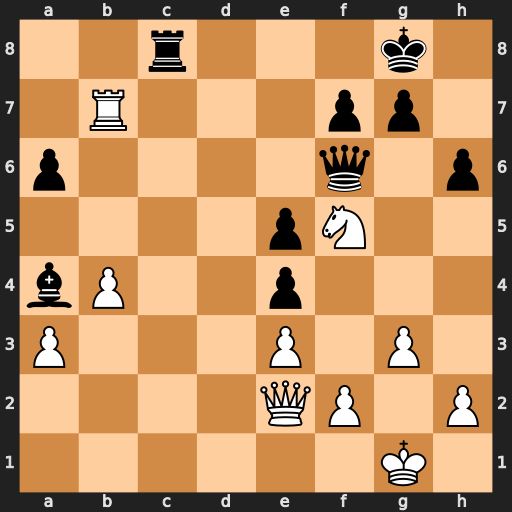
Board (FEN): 2r3k1/1R3pp1/p4q1p/4pN2/bP2p3/P3P1P1/4QP1P/6K1
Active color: w
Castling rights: -
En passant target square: -
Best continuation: Ne7+ Kh7 Nxc8